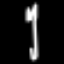
Label: fork